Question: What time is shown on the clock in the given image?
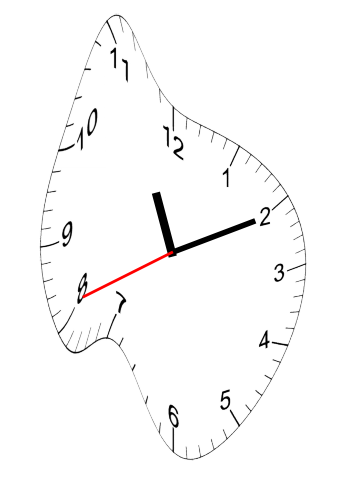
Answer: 11:10:41